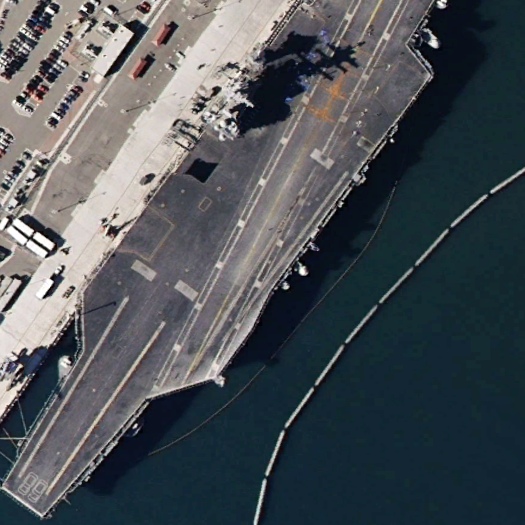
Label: Nimitz-class_aircraft_carrier